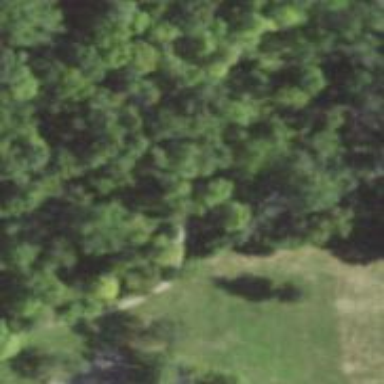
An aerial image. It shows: Path on bridge.